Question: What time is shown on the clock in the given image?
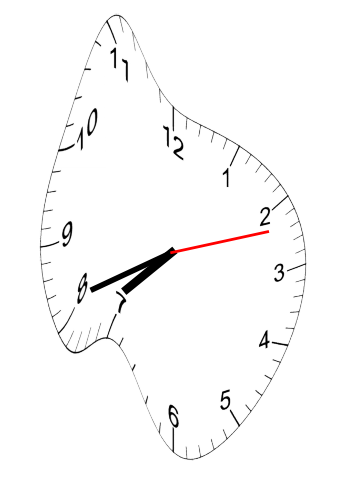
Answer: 07:41:12